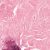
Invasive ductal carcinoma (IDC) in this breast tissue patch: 0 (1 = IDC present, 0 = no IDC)